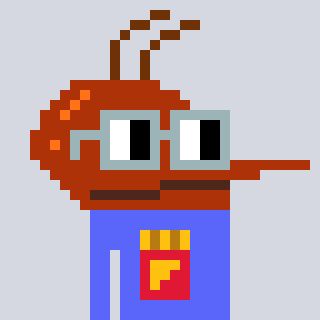
a pixel art character with square dark gray glasses, a mosquito-shaped head and a purple-colored body on a cool background